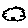
Label: cloud